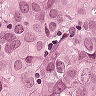
Metastatic tissue present: yes